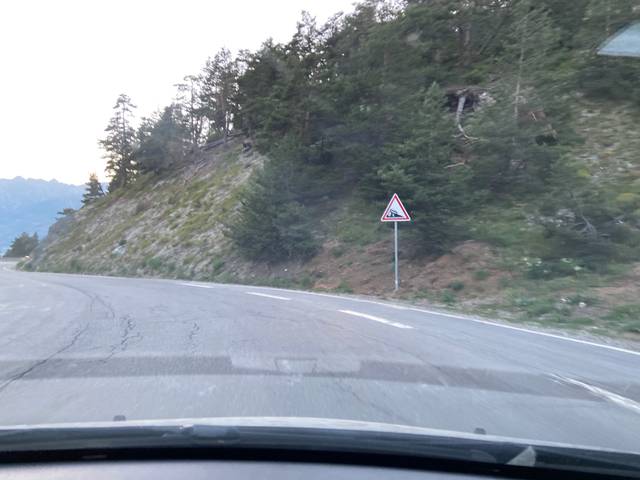
Region: France
Coordinates: 44.927, 6.704